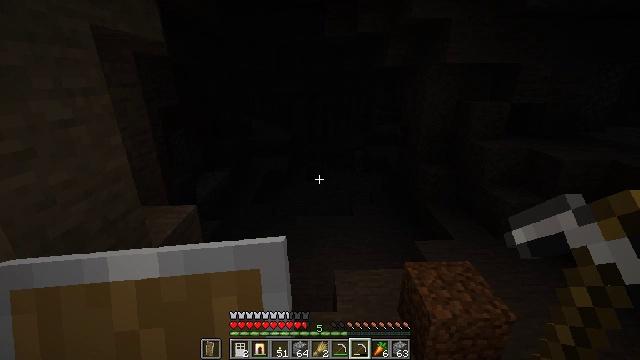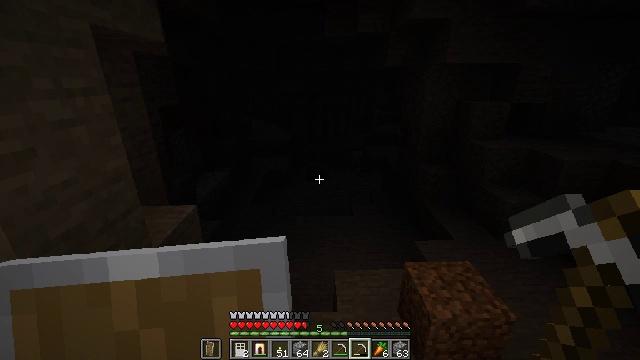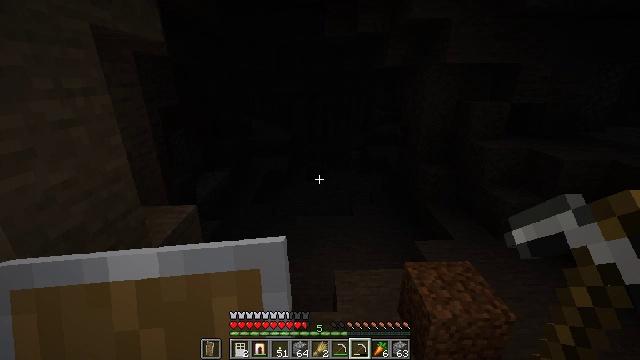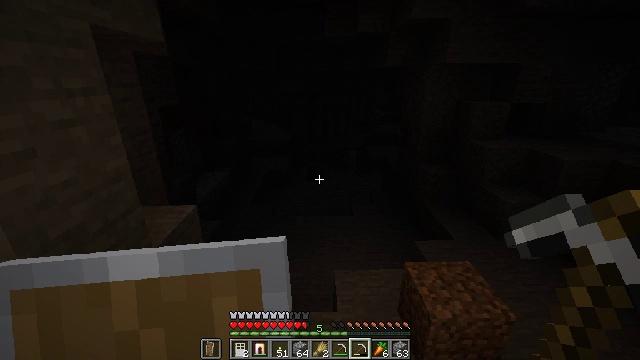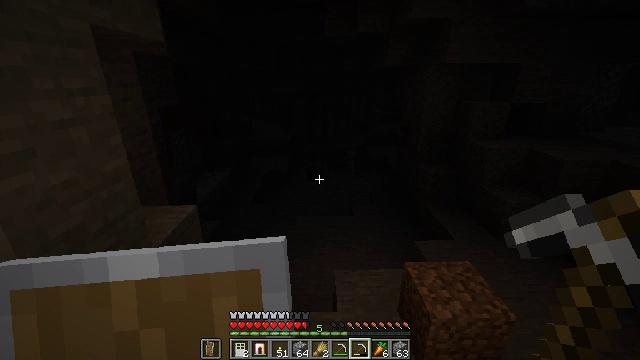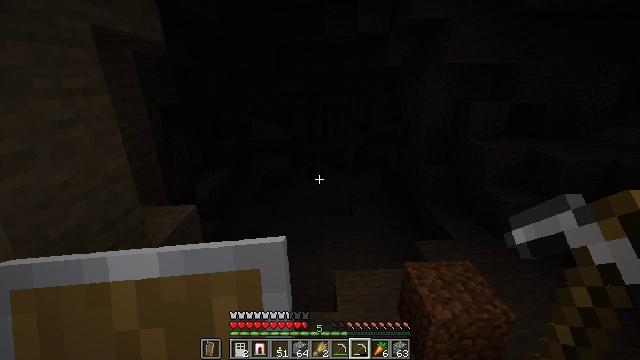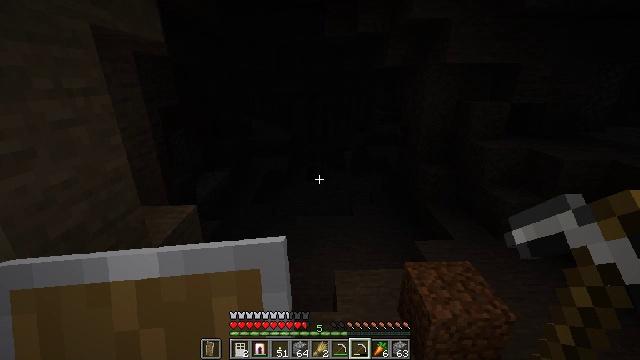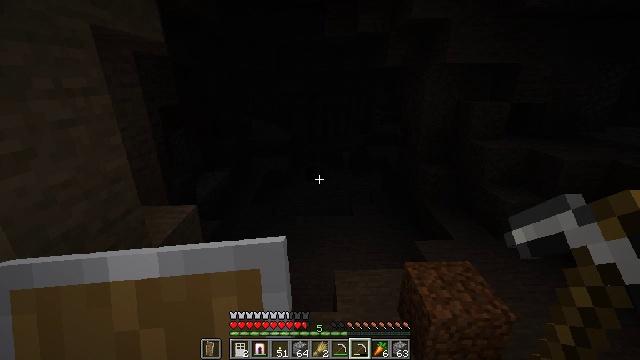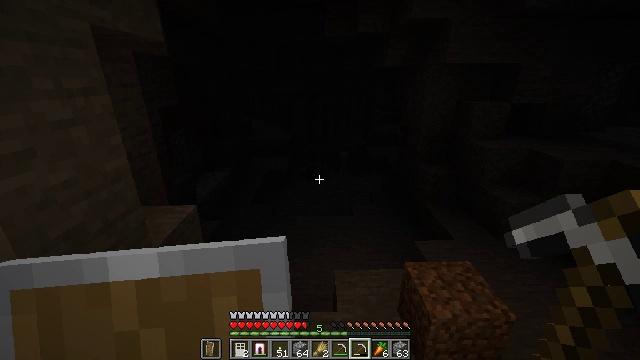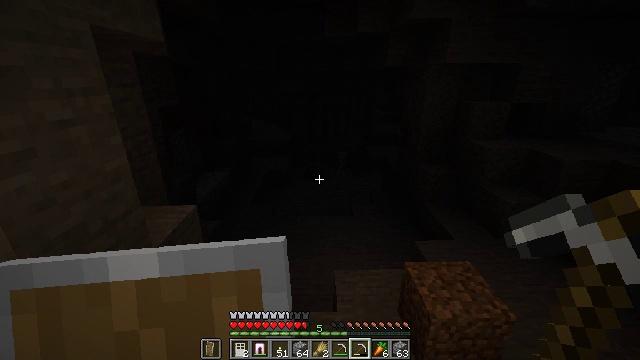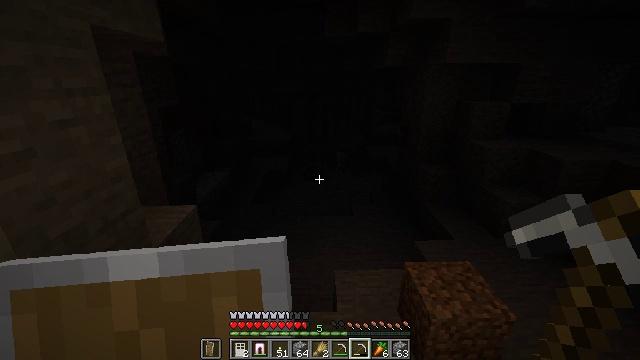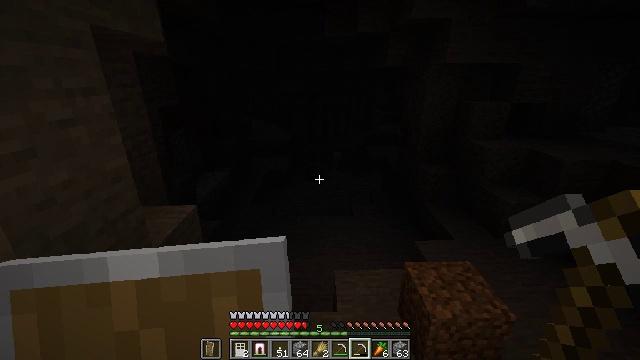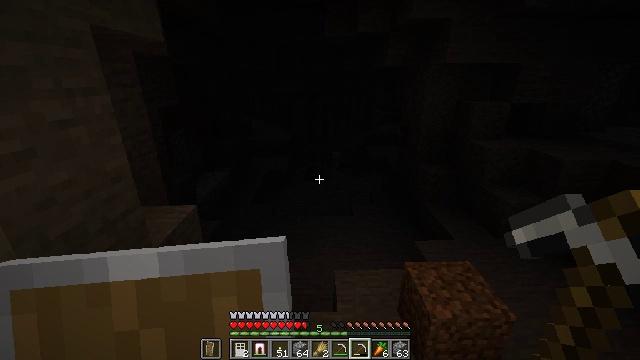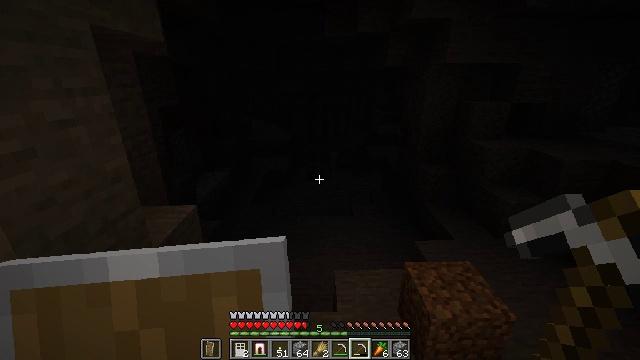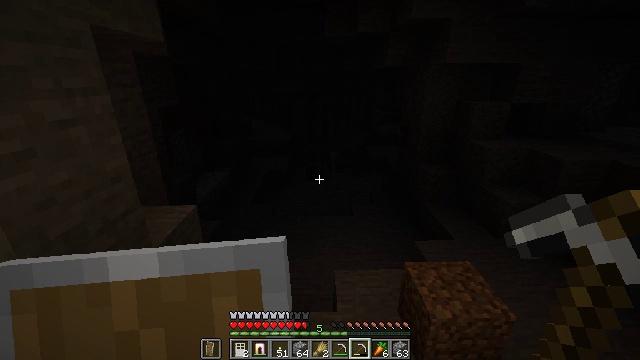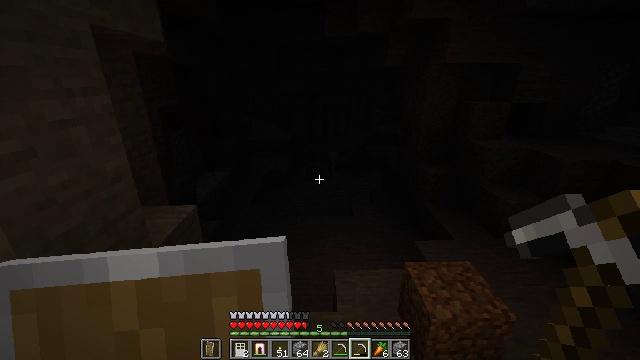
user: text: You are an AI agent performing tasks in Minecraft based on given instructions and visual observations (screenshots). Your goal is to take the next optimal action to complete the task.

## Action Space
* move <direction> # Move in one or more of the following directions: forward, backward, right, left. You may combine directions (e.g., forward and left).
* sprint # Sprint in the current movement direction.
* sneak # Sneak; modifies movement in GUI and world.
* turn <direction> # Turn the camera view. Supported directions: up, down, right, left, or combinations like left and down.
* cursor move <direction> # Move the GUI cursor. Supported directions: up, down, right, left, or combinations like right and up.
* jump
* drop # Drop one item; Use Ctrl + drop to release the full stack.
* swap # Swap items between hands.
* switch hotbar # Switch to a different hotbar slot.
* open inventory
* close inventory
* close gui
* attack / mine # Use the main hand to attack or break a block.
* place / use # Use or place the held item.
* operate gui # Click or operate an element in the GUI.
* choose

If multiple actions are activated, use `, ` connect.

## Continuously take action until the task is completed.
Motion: motion action
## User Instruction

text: Mine the white bed.
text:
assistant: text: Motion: no_op
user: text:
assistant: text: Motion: no_op
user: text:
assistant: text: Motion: no_op
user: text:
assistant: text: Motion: no_op
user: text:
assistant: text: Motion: no_op
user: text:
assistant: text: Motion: no_op
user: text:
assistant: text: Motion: no_op
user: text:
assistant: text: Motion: no_op
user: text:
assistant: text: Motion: no_op
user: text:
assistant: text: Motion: no_op
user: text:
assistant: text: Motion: no_op
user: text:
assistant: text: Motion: no_op
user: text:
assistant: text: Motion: no_op
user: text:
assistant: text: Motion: no_op
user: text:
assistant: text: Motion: no_op
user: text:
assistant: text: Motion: no_op
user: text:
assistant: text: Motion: no_op
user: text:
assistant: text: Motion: no_op
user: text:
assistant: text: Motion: no_op
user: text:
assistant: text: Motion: no_op
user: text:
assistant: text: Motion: no_op
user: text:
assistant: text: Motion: no_op
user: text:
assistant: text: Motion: no_op
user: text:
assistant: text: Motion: no_op
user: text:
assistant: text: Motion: turn left
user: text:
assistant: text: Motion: turn left
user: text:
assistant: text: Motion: no_op
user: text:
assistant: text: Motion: no_op
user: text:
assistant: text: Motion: no_op
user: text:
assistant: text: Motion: no_op